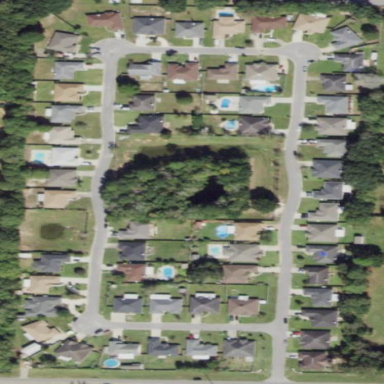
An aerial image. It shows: Residential area composed of single-family homes.